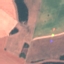
Land use / land cover: AnnualCrop